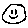
Label: smiley face